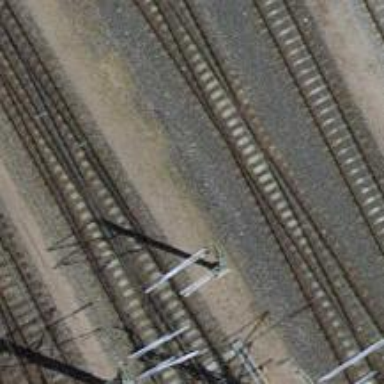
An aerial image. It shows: Railway with electrified contact lines.